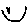
Label: smiley face